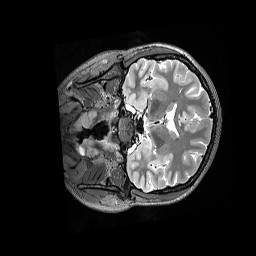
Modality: T2w
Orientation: coronal
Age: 23
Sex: female
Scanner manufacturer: siemens
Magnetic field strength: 3 T
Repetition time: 3.2 s
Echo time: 0.562 s